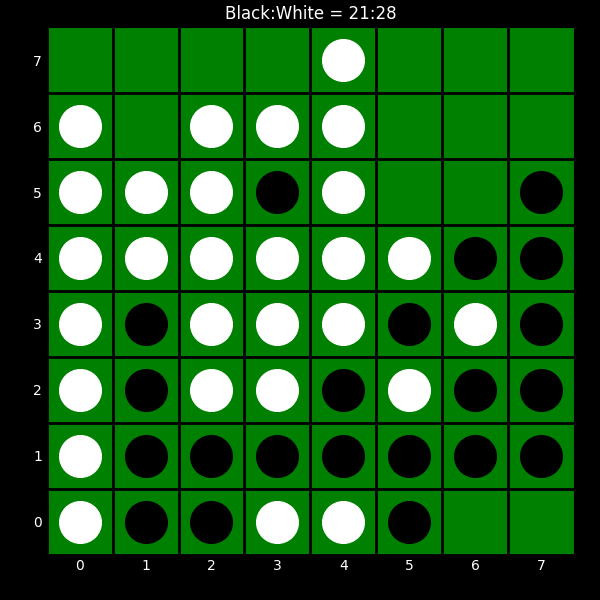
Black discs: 21
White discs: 28